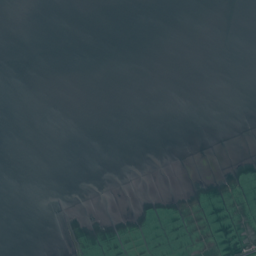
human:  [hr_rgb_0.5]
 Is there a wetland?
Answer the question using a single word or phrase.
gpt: yes

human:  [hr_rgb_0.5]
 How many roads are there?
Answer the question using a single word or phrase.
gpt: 2

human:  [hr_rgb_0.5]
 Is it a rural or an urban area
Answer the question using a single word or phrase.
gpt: rural

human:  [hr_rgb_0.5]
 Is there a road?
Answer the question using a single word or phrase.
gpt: yes

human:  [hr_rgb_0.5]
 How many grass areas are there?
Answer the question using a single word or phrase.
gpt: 21

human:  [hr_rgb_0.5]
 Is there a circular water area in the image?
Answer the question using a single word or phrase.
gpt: no

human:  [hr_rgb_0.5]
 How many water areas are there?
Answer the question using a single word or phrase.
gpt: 8

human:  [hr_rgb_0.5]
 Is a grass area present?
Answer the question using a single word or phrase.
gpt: yes

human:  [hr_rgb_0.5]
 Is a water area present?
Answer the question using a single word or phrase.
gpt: yes

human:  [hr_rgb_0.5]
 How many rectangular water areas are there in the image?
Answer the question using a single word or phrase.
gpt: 0

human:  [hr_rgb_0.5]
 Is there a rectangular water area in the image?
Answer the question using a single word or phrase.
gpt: no

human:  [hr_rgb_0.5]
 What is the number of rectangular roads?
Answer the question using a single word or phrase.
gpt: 0

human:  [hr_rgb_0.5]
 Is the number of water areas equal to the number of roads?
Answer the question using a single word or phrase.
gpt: no

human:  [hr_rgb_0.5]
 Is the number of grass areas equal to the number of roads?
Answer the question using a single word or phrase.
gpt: no

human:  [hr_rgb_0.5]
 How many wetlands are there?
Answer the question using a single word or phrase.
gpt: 30

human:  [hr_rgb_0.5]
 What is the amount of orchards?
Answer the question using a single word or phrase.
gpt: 1

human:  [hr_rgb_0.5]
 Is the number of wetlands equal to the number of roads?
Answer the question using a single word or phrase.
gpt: no

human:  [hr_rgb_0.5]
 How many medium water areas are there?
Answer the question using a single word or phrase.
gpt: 0

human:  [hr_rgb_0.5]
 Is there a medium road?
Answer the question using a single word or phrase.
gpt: no

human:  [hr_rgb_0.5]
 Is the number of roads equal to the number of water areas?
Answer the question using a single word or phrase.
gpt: no

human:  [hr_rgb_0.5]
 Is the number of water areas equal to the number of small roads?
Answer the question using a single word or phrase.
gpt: no

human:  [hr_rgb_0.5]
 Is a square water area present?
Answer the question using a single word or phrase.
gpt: no

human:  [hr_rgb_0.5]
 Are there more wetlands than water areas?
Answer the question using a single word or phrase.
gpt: yes

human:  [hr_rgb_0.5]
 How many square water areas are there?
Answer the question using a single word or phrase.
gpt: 0

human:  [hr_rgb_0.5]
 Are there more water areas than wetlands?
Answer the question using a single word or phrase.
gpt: no

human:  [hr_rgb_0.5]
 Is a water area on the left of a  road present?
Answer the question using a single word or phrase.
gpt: yes

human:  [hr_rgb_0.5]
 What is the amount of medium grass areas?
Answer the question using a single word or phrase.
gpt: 2

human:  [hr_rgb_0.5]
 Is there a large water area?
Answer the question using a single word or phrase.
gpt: yes

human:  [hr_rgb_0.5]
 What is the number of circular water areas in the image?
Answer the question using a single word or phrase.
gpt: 0

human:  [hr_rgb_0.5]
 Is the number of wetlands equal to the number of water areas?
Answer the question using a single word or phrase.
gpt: no

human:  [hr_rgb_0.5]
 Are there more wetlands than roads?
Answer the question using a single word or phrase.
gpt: yes

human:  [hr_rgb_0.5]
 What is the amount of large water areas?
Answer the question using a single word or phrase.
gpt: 8

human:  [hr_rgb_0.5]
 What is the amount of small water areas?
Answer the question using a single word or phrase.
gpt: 0

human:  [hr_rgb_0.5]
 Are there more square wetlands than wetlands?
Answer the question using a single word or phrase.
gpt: no

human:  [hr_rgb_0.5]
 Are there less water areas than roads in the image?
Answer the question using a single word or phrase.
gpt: no

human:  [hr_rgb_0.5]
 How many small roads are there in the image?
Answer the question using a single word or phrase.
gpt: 2

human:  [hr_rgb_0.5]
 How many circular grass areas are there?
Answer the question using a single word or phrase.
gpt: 0

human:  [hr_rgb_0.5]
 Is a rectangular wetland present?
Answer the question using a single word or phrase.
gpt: yes

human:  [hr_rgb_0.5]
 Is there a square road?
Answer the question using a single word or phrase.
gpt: no

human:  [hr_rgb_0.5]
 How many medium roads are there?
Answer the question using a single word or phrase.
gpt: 0

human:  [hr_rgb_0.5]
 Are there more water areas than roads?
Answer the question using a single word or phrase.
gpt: yes

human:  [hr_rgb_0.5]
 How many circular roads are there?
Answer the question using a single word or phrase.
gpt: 0

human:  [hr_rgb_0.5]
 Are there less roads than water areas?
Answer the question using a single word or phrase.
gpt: yes

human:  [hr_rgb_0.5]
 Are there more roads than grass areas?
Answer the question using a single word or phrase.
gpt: no

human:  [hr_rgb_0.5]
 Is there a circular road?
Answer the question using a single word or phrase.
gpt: no

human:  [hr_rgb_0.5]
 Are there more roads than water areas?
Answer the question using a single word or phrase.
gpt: no

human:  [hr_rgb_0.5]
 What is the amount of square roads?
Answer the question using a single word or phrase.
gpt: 0

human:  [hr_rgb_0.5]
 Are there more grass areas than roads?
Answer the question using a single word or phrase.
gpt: yes

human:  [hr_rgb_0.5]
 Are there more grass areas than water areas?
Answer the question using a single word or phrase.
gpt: yes

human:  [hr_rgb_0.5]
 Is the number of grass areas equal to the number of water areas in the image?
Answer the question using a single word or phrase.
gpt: no

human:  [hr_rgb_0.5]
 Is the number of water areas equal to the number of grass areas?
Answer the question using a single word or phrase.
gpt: no

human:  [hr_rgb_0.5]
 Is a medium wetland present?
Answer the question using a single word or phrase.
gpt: yes

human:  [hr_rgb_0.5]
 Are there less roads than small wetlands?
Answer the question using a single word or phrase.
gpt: yes

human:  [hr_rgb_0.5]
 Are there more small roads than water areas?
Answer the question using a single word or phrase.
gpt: no

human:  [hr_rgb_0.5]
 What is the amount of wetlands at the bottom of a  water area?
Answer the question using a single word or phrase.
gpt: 7

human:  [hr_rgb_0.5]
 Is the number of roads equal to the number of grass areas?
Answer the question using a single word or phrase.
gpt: no

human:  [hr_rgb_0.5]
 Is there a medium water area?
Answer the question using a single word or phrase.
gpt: no

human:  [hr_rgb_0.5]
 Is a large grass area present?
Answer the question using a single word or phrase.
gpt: yes

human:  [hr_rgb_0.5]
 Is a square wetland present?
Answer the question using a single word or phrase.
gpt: no

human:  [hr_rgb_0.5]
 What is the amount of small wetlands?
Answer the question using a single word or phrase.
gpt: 4

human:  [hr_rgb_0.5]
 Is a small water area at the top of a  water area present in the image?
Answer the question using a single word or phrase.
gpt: no

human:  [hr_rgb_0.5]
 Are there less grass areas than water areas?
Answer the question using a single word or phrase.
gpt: no

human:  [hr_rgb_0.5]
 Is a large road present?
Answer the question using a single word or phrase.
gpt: no

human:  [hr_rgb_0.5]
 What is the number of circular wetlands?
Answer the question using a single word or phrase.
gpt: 0